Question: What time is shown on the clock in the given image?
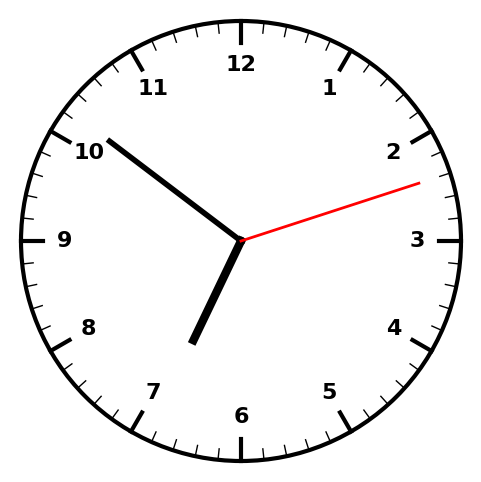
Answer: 06:51:12